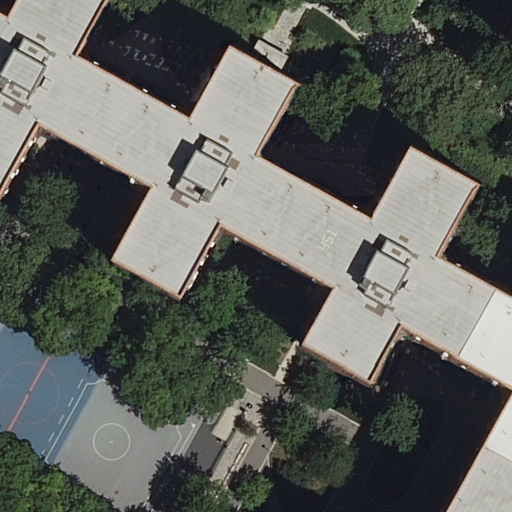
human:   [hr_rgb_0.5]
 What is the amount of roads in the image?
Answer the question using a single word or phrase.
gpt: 1

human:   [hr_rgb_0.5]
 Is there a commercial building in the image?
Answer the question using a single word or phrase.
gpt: no

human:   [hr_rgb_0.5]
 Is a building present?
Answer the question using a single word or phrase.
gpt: yes

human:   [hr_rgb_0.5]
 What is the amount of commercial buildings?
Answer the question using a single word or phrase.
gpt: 0

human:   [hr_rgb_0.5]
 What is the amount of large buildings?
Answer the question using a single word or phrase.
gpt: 0

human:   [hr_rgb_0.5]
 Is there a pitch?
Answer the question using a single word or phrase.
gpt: yes

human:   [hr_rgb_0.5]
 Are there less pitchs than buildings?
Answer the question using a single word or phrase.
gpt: no

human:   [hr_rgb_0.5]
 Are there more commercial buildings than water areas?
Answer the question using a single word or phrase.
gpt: no

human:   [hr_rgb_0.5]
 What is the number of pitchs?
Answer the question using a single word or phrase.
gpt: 2

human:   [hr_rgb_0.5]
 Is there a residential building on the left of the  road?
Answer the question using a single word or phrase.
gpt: yes

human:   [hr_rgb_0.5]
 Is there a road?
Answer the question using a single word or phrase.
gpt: yes

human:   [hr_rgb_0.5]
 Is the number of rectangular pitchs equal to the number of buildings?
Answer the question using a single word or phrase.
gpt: no

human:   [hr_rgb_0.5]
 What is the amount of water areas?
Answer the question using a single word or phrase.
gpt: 0

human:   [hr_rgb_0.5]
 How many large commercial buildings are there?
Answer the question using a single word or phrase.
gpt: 0

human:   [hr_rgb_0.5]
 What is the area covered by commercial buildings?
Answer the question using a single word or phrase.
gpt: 0m2

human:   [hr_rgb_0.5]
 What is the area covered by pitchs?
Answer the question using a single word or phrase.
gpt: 1288m2

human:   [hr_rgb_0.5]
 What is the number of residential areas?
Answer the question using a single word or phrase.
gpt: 1

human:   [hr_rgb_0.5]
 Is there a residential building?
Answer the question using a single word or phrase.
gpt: yes

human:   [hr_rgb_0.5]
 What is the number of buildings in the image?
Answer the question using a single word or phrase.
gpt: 1

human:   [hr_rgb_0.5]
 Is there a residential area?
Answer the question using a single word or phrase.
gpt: yes

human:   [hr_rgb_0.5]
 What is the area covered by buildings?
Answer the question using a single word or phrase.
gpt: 129m2

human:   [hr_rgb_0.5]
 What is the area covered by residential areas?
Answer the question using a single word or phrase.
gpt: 10614m2

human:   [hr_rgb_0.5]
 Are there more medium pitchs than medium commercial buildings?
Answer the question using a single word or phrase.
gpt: no

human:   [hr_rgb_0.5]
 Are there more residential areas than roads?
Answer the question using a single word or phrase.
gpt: no

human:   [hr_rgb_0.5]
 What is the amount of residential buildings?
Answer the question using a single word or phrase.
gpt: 1

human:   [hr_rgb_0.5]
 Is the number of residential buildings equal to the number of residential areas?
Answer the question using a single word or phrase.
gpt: yes

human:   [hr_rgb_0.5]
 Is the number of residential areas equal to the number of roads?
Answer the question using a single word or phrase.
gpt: yes

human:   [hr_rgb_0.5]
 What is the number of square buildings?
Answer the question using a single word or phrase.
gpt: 0

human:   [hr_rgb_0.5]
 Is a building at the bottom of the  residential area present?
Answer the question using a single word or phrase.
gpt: yes

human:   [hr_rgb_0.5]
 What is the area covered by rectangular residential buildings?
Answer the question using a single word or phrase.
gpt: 129m2

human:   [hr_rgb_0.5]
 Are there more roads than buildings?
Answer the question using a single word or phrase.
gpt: no

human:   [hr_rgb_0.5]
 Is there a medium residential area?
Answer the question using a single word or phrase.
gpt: no

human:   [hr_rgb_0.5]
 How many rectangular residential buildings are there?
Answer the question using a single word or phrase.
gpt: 1

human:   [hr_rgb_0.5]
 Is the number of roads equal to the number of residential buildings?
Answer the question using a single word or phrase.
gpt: yes

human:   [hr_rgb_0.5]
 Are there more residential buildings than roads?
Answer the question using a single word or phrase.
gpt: no

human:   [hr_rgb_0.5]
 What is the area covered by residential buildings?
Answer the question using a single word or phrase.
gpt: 129m2

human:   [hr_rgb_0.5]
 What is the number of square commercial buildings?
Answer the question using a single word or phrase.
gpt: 0

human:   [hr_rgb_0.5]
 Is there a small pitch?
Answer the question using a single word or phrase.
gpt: no

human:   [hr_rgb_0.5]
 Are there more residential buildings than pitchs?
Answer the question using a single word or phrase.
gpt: no

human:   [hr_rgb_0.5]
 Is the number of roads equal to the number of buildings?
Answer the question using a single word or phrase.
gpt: yes

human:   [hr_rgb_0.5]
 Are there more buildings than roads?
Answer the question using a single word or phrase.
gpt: no

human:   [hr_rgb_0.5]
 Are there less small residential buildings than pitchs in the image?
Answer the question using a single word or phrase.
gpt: yes

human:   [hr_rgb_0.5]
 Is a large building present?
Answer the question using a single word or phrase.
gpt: no

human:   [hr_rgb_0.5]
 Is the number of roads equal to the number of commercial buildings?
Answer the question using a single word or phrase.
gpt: no

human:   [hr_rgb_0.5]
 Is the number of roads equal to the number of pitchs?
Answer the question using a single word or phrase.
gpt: no

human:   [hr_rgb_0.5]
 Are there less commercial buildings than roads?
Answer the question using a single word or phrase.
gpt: yes

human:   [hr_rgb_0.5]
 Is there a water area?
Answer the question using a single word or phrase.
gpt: no

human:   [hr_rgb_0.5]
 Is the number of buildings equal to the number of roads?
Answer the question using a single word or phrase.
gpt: yes

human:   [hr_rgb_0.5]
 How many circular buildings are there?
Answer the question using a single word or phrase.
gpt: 0

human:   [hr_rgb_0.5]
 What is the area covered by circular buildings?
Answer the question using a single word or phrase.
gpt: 0m2

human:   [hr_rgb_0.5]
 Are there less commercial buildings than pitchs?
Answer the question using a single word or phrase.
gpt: yes

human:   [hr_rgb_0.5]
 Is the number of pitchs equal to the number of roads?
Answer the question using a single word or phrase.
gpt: no

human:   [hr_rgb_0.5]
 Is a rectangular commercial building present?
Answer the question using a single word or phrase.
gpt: no

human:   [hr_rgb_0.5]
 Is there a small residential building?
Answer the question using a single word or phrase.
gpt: no

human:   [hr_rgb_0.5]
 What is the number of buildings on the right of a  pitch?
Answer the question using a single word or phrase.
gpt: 0

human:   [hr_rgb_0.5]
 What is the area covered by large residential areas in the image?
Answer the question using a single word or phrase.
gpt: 10614m2

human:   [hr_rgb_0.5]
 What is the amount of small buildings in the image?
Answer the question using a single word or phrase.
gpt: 0

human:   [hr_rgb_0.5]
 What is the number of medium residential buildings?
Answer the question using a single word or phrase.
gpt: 1

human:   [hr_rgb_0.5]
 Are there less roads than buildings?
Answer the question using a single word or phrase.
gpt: no

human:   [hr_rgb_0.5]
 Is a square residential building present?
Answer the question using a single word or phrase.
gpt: no

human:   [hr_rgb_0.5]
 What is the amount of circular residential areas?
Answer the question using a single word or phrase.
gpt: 0

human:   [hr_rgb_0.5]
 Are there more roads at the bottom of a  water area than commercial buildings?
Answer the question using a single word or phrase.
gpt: no

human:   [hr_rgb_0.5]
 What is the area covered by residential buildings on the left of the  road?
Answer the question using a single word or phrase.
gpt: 129m2

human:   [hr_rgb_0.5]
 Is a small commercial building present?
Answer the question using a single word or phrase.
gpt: no